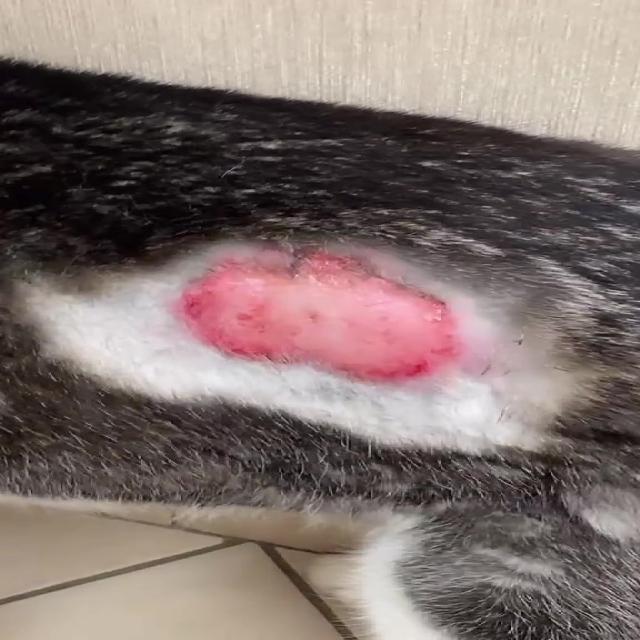
Canine dermatitis — inflammation of the skin presenting with erythema, pruritus, papules, and excoriation. May be allergic, contact, or atopic in origin.